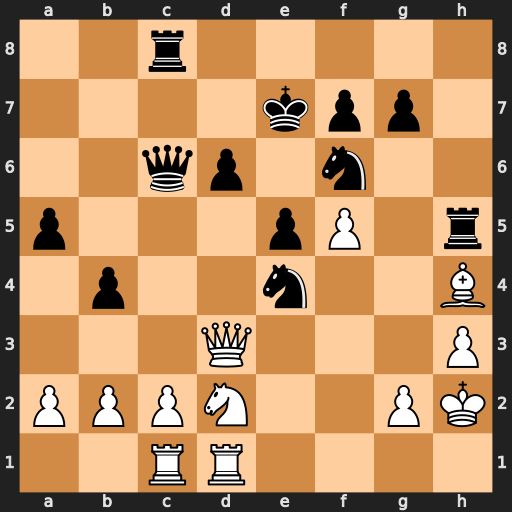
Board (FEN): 2r5/4kpp1/2qp1n2/p3pP1r/1p2n2B/3Q3P/PPPN2PK/2RR4
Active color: w
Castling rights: -
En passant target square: -
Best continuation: Qxe4 Qxe4 Bxf6+ gxf6 Nxe4